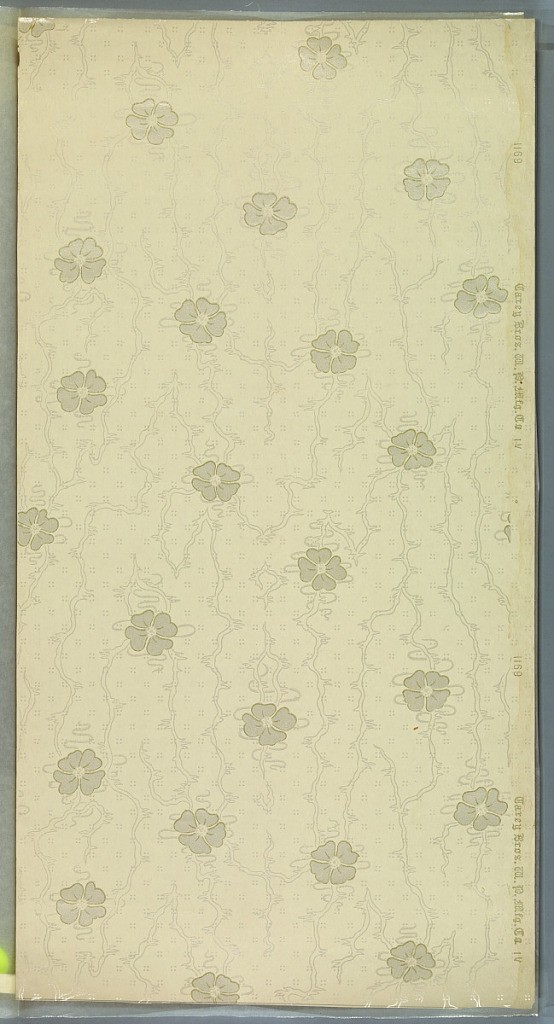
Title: Ceiling paper
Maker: Carey Bros. W.P. Mfg. Co., Philadelphia, Pennsylvania, founded 1882
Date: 1905–1915
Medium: Machine-printed paper, liquid mica
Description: Repeating four petal flower motif with thin ribbons on moires background with staggered four dot pattern. Cream ground. Printed in white liquid mica and gold liquid mica.